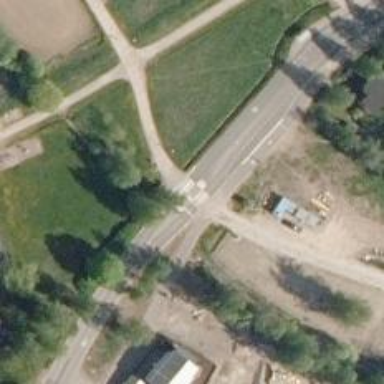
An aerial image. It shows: Uncontrolled crossing on the road.